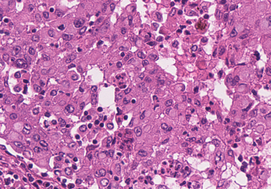
Tumor epithelial tissue: yes
Tumor-associated stroma tissue: yes
Normal tissue: no